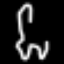
Label: fork